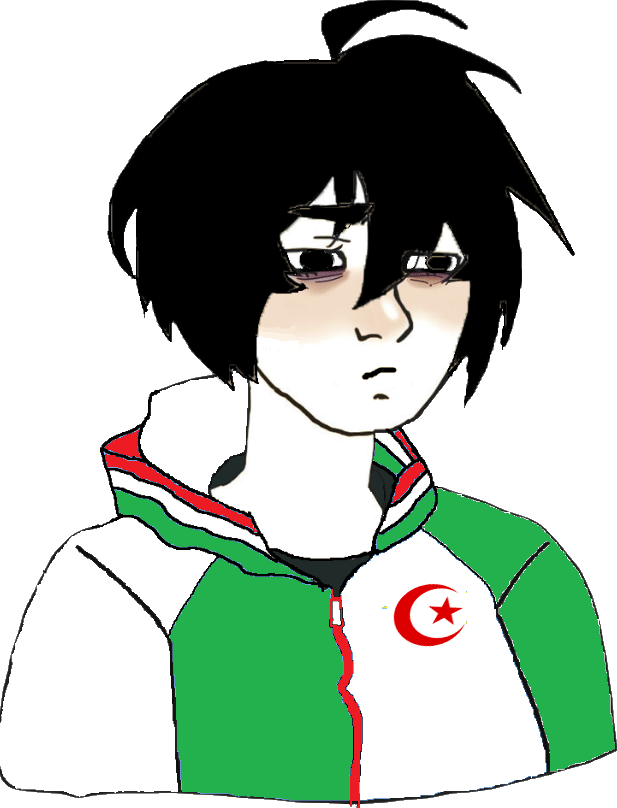
Label: 5_Twinkjak